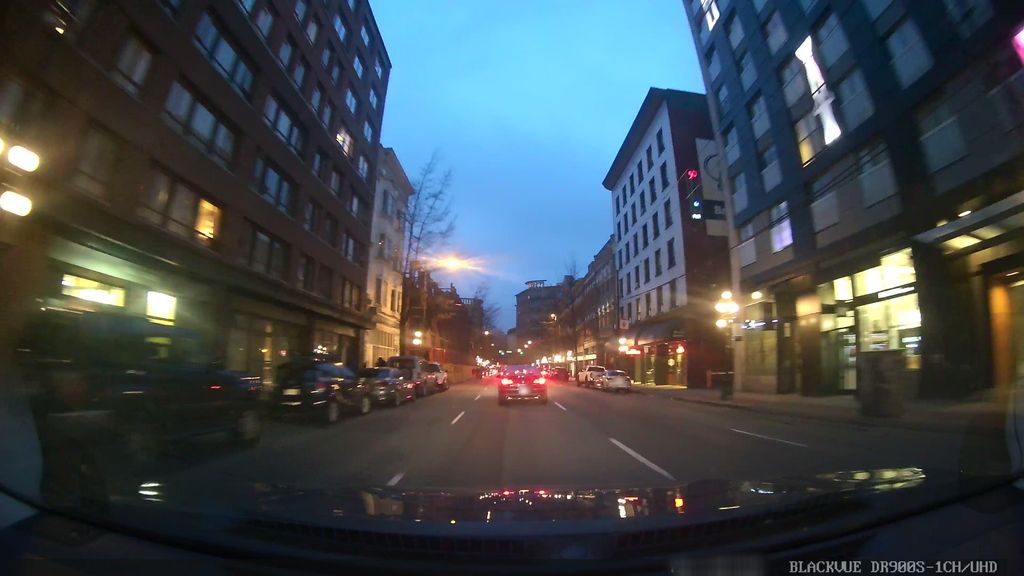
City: vancouver